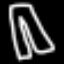
Label: pants